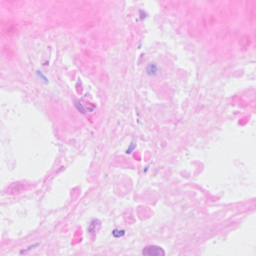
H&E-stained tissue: Breast